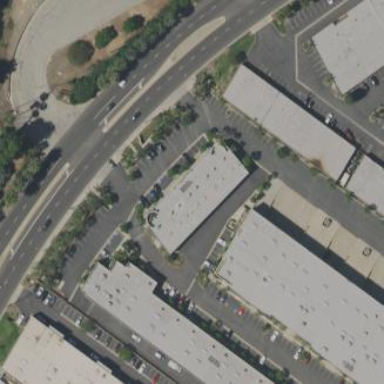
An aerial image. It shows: Warehouse.